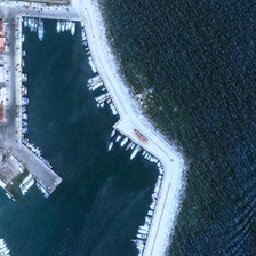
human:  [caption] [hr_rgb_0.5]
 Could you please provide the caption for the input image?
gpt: here lies a port with many ships docking inside .

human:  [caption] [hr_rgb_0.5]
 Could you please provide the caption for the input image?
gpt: This is a port, with a road to the water, along which several ships are moored side by side.

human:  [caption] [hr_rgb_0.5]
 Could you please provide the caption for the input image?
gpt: Here is a harbour with a road that reaches the water along which some boats moored alongside.

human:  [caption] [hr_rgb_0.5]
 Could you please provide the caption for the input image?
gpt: Here is a port where some boats reach the side moored water.

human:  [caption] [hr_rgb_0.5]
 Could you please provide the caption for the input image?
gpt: It's a side-by-side waterway.